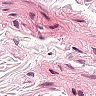
Metastatic tissue present: no